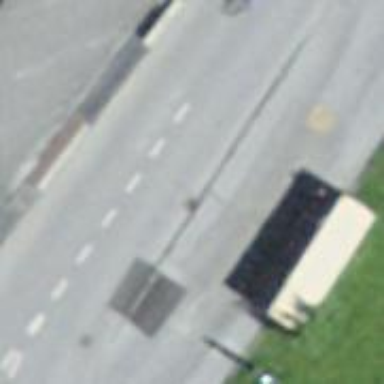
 serving as platform for public transportation."